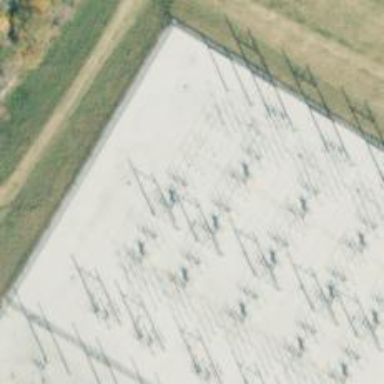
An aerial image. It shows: Switch used for power control.